Question: Using the jqGrid i am trying to figure out how to dynamically load my category combo box below.

This article shows me how the data must be formed in one of three ways. <URL>. Option #1 or #2 would work just fine as i don't want to load this every time i click the edit button on the grid. Or do i have too?
My javascript:
'''
$(document).ready(function () {
$('#grid').jqGrid({
colNames: ['TypeId', 'Type', 'CR Active', 'Category'],
colModel: [
{ name: 'TYPE_ID', index: 'TYPE_ID', hidden: true, search: false,
editable: true, editoptions: { readonly: true, size: 10 },
formoptions: { rowpos: 1, label: "Type Id", elmprefix: "(*)"} },
{ name: 'TYPE', index: 'TYPE', sortable: true, hidden: false,
editable: true, editoptions: { size: 25, maxlength: 30 },
formoptions: { rowpos: 2, label: "Type", elmprefix: "(*)" },
editrules: { required: true} },
{ name: 'CR_ACTIVE', index: 'CR_ACTIVE', align: 'right', sortable: true,
hidden: false, editable: true, edittype: "checkbox",
editoptions: { size: 25, value: "Yes:No", defaultValue: "Yes" },
formoptions: { rowpos: 3, elmprefix: "&nbsp;&nbsp;&nbsp;&nbsp;"} },
{ name: 'description', index: 'description', editable: true,
edittype: "select", editoptions: { value: { 1: 'One', 2: 'Two'} },
formoptions: { rowpos: 4, elmprefix: "&nbsp;&nbsp;&nbsp;&nbsp;"} }
],
pager: jQuery('#pager'),
sortname: 'TYPE',
rowNum: 10,
rowList: [10, 20, 50],
sortorder: "asc",
width: 600,
height: 250,
datatype: 'json',
caption: 'Available Types',
viewrecords: true,
mtype: 'GET',
jsonReader: {
root: "rows",
page: "page",
total: "total",
records: "records",
repeatitems: false,
userdata: "userdata",
id: "TYPE_ID"
},
url: "/Type/GetData"
}).navGrid('#pager', { view: false, del: true, add: true, edit: true },
{ height:150, reloadAfterSubmit:false, jqModal:false, closeOnEscape:true,
bottominfo: "Fields marked with (*) are required", closeAfterEdit: true,
url: "/Type/Edit" }, // default settings for edit
{ height:150, reloadAfterSubmit:false, jqModal:false, closeOnEscape:true,
bottominfo: "Fields marked with (*) are required", closeAfterAdd: true,
url: "/Type/Create" }, // default settings for add
{ reloadAfterSubmit: false, jqModal: false, closeOnEscape: true,
url: "/Type/Delete" }, // delete instead that del:false we need this
{ closeOnEscape: true, multipleSearch: true, closeAfterSearch: true,
afterSubmit: function (response, postdata) {
alert("testing");
} }, // search options
{ height: 150, jqModal: false, closeOnEscape: true} /* view parameters*/
);
});
'''
My Controller to be called somehow to load the categories:
'''
public JsonResult GetCategories()
{
string test = "Will be a string contructed as needed";
//have to return something if there is an issue
return Json(test);
}
'''
As i understand it dataUrl="GetCategories" of the colmodel descriptions editoptions would basically call this json action every time the add/edit button is pressed. I am hoping that somebody has an example of how to incorporate this so that it only occurs on page load.
Thanks in advance.
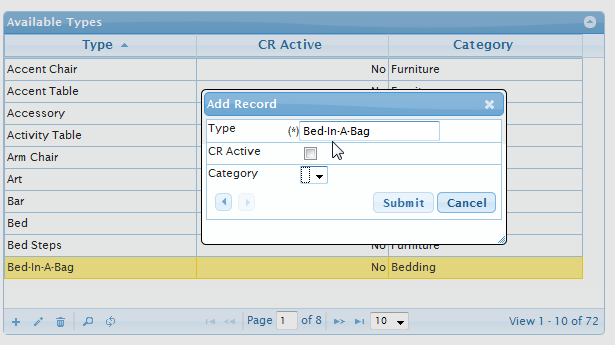
Answer: Look at the "UPDATED" part of <URL>.
One more remark. Because you use 'Category' column options in the form 'edittype: "select", editoptions: { value: { 1: 'One', 2: 'Two'} }' you want probably to use Category ids (1 and 2) in the JSON data and display for the user the values 'One' and 'Two'. In the case you should add additional option 'formatter:'select'' (see details in the documentation <URL>.